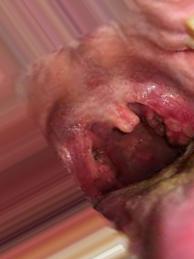
Condition: Mouth Ulcer